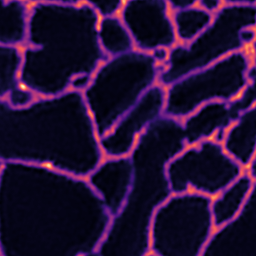
Label: Super-resolution ER image